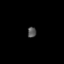
Tissue: lung
Cell type: T cells
Senescence score: 0.1951
Nuclear area (px): 88
Mean DAPI intensity: 84.636